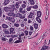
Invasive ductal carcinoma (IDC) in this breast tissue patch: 0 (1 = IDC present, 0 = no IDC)